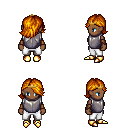
a pixel art fantasy rpg character, female body template, human, dark skin, steel chest armor, white pants, dark blonde swoop hairstyle, gold tiara, cloth bracers, gold boots, four views (front, back, left, right), 2x2 character sprite sheet, small pixel art, hard edges, no anti-aliasing